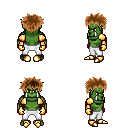
a pixel art fantasy rpg character, male body template, orc, green skin, gold arm armor, white pants, brown bedhead hairstyle, gold gloves, gold boots, four views (front, back, left, right), 2x2 character sprite sheet, small pixel art, hard edges, no anti-aliasing